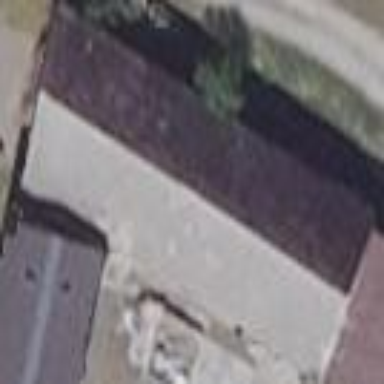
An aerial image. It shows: Manufacturing building.